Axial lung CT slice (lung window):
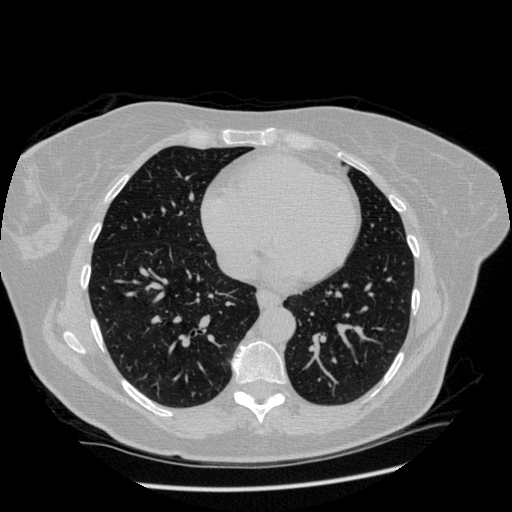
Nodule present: no